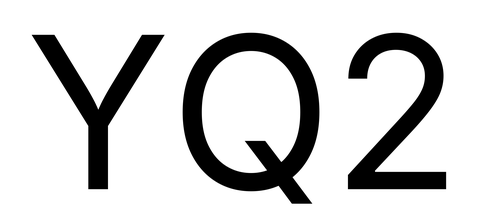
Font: Inter_Regular